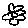
Label: flower